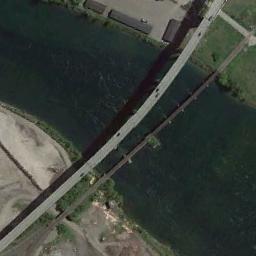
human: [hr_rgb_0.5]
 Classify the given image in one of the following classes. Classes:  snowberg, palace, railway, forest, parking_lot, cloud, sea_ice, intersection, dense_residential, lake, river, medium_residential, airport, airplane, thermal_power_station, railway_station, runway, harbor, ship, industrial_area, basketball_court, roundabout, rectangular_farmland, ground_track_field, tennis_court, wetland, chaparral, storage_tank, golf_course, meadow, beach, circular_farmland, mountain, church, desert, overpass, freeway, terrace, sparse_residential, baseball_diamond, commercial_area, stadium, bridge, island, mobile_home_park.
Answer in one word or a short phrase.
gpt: bridge